Brain MRI, t1w sequence, axial 2D slice.
Patient: age 29, sex M, weight 95 kg, height 1.95 m
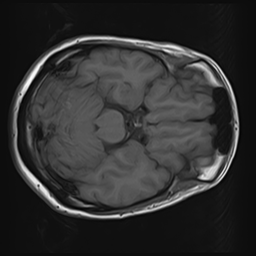